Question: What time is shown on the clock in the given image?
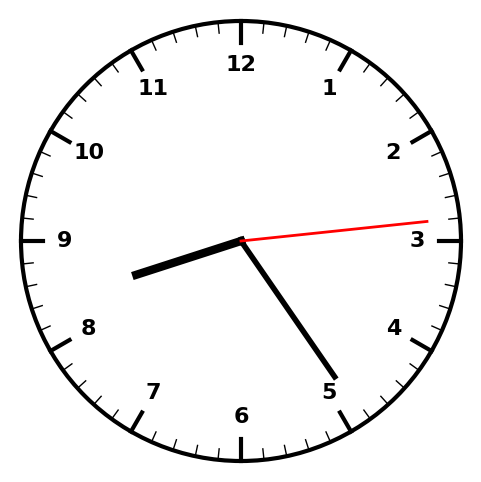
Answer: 08:24:14